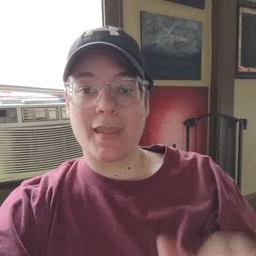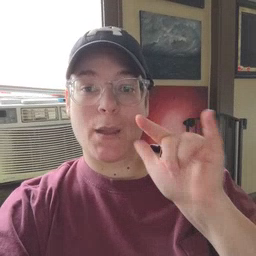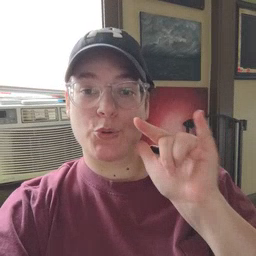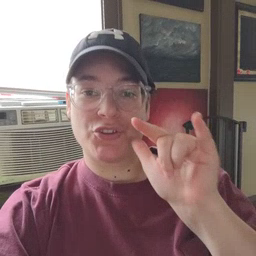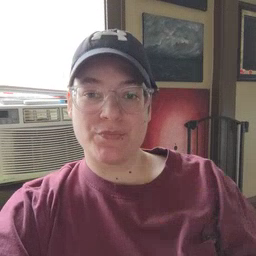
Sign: airplane